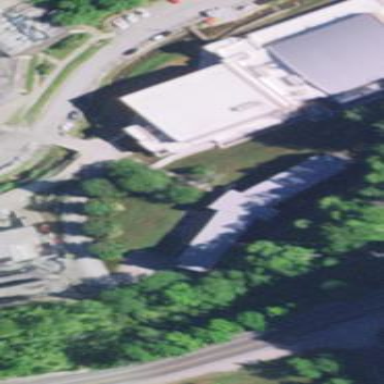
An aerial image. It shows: Dormitory building.